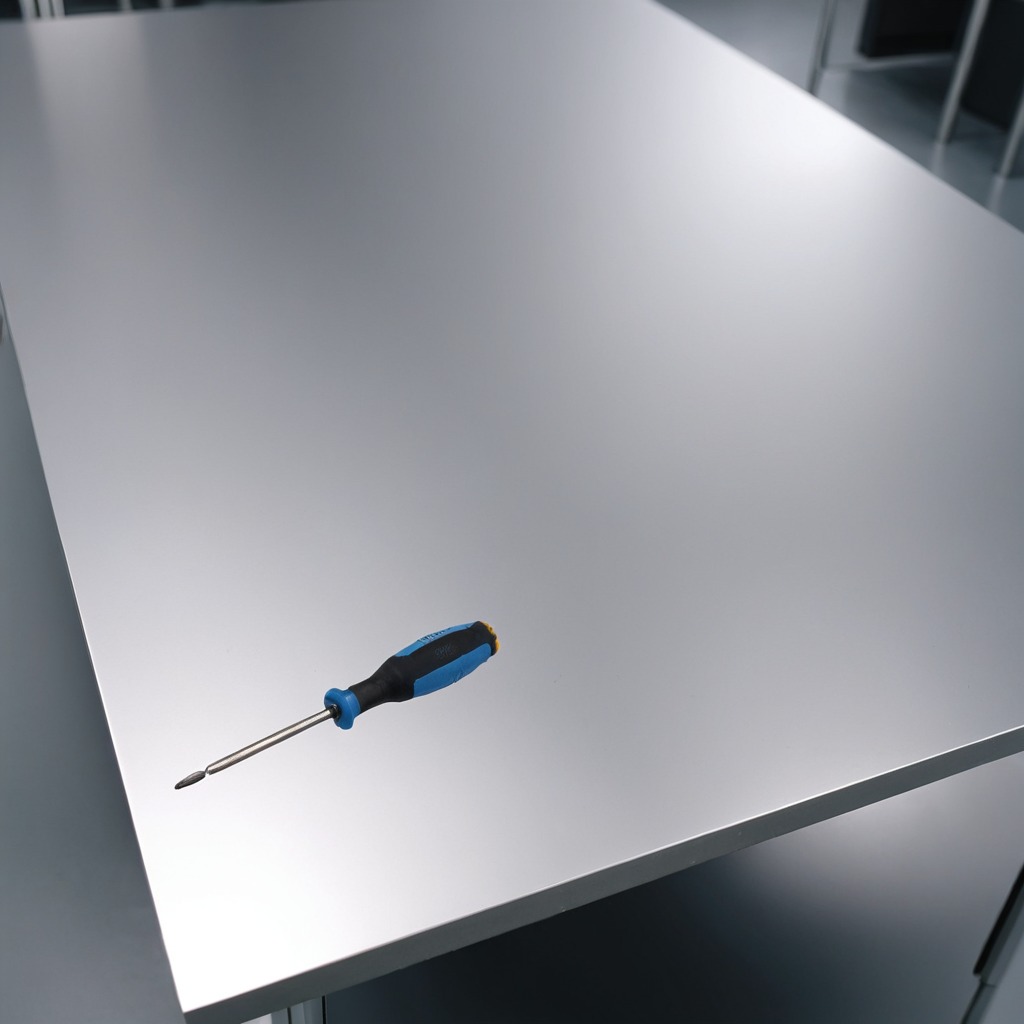
A screwdriver is lying on the stainless steel table.